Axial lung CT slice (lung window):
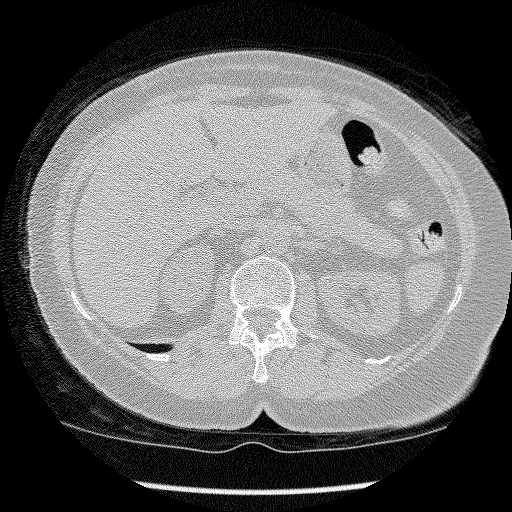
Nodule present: no